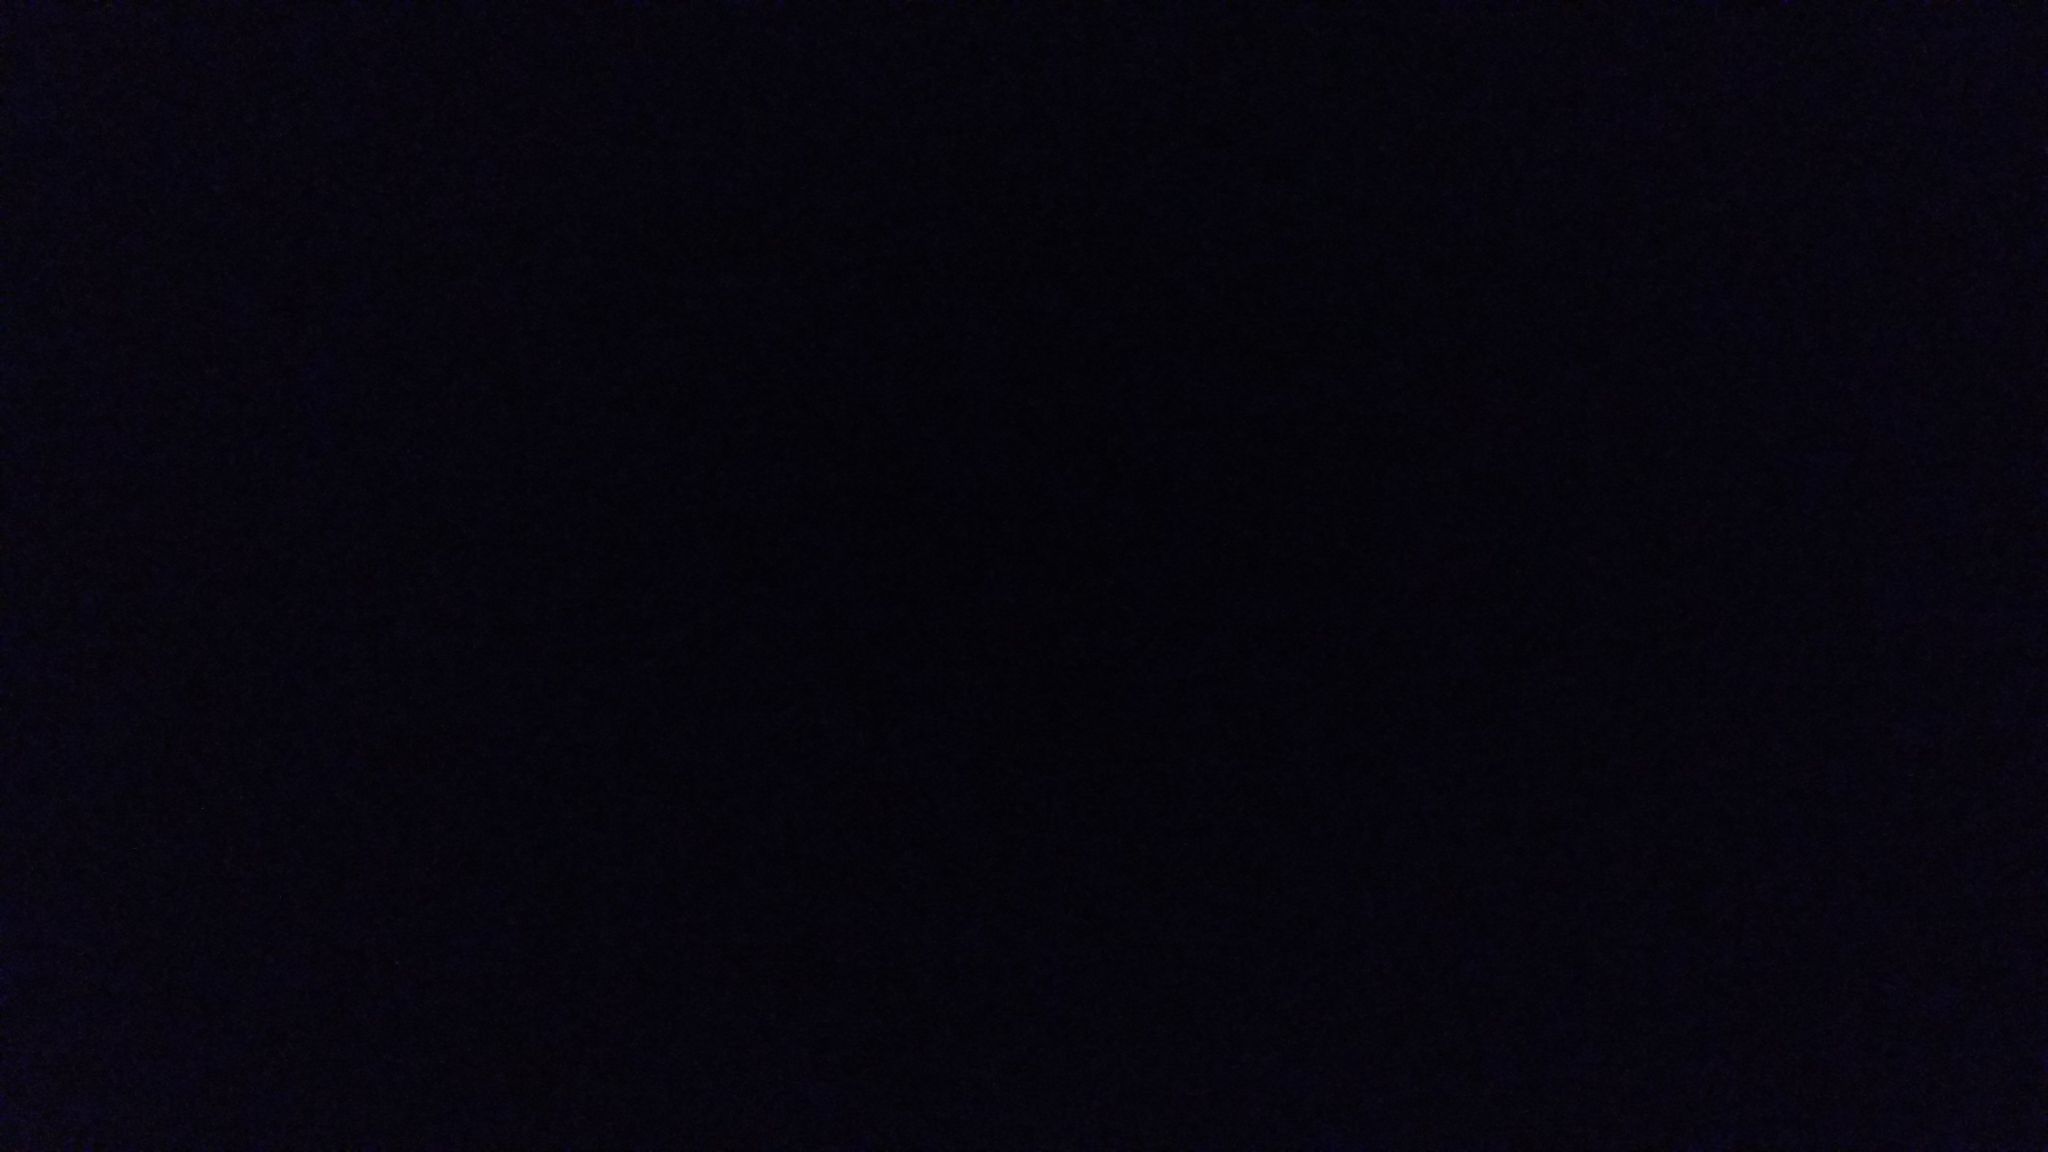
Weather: snowy
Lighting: night
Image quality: slightly poor
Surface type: driving surface
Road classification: cycleway
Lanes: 2
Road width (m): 4.5
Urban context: urban centre
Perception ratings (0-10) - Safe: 4.66, Lively: 0.52, Beautiful: 4.94, Boring: 5.22, Depressing: 2.04, Wealthy: 2.56